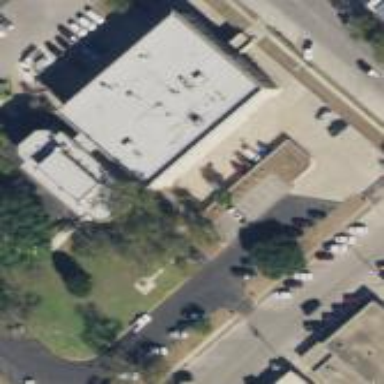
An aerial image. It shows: Courthouse building.